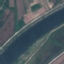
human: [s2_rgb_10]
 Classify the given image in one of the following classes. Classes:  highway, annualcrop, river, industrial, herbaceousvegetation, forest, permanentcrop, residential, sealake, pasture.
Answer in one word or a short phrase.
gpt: River